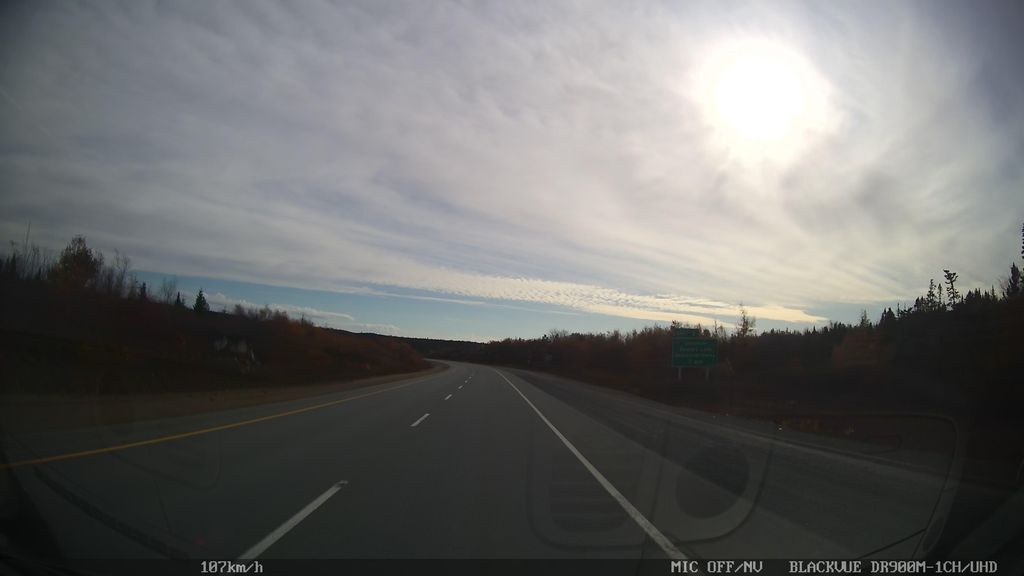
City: halifax